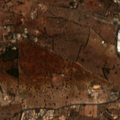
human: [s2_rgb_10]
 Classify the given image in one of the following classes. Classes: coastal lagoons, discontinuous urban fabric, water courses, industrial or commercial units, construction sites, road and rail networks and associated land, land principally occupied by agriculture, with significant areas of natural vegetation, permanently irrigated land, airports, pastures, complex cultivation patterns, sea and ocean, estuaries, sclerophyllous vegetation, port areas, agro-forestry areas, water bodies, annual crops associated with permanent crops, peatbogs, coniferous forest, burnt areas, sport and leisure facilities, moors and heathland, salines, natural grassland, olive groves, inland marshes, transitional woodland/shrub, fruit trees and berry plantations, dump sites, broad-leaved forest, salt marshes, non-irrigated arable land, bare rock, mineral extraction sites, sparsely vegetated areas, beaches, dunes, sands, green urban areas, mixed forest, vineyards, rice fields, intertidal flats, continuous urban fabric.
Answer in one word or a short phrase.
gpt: discontinuous urban fabric, annual crops associated with permanent crops, land principally occupied by agriculture, with significant areas of natural vegetation